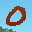
Label: 0